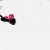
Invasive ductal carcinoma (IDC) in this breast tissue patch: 0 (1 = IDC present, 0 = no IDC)